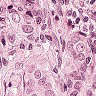
Metastatic tissue present: yes